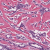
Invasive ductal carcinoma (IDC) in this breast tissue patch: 1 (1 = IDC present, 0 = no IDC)